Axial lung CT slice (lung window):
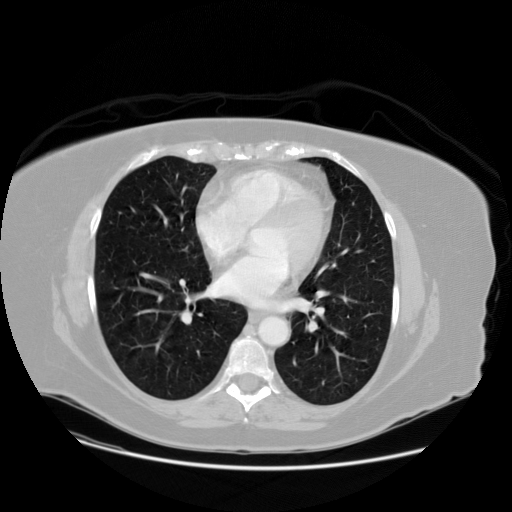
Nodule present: no